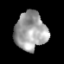
Tissue: lung
Cell type: Epithelial cells
Senescence score: 0.1403
Nuclear area (px): 1198
Mean DAPI intensity: 158.182